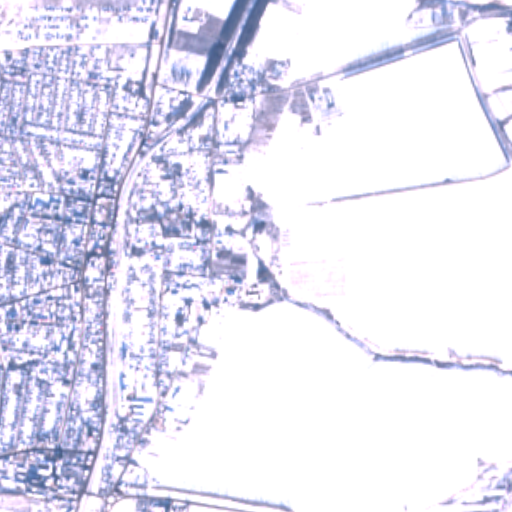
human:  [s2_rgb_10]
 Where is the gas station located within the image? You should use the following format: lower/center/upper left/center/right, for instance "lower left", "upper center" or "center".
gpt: The gas station is located in the lower center of the image.
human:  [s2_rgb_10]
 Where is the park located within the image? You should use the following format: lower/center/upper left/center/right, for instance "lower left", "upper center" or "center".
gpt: The park is located in the upper of the image.
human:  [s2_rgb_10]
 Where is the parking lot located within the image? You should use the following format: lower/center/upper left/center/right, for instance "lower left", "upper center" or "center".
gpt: The parking lot is located in the left of the image.
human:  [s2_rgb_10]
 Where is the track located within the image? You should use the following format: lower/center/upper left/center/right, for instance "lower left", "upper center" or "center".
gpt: The track is located in the center left of the image.
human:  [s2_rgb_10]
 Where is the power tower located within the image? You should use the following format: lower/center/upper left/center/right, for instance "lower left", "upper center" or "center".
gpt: There is no power tower in the image.